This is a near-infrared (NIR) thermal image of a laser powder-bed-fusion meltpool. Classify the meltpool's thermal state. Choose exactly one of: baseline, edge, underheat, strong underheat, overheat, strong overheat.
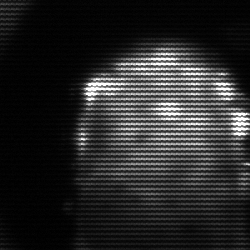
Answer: baseline